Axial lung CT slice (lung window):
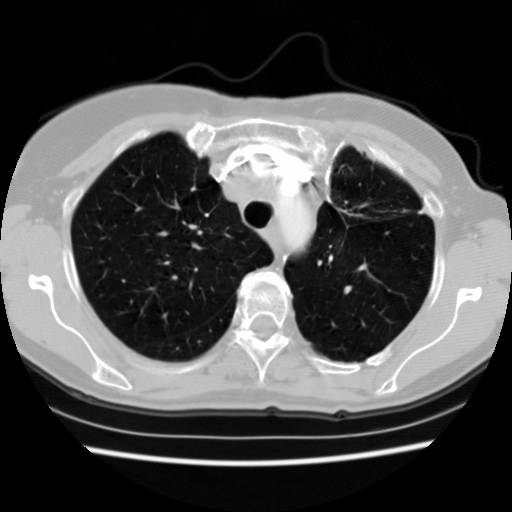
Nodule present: no